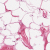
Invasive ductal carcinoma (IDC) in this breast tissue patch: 0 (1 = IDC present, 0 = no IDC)